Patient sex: M
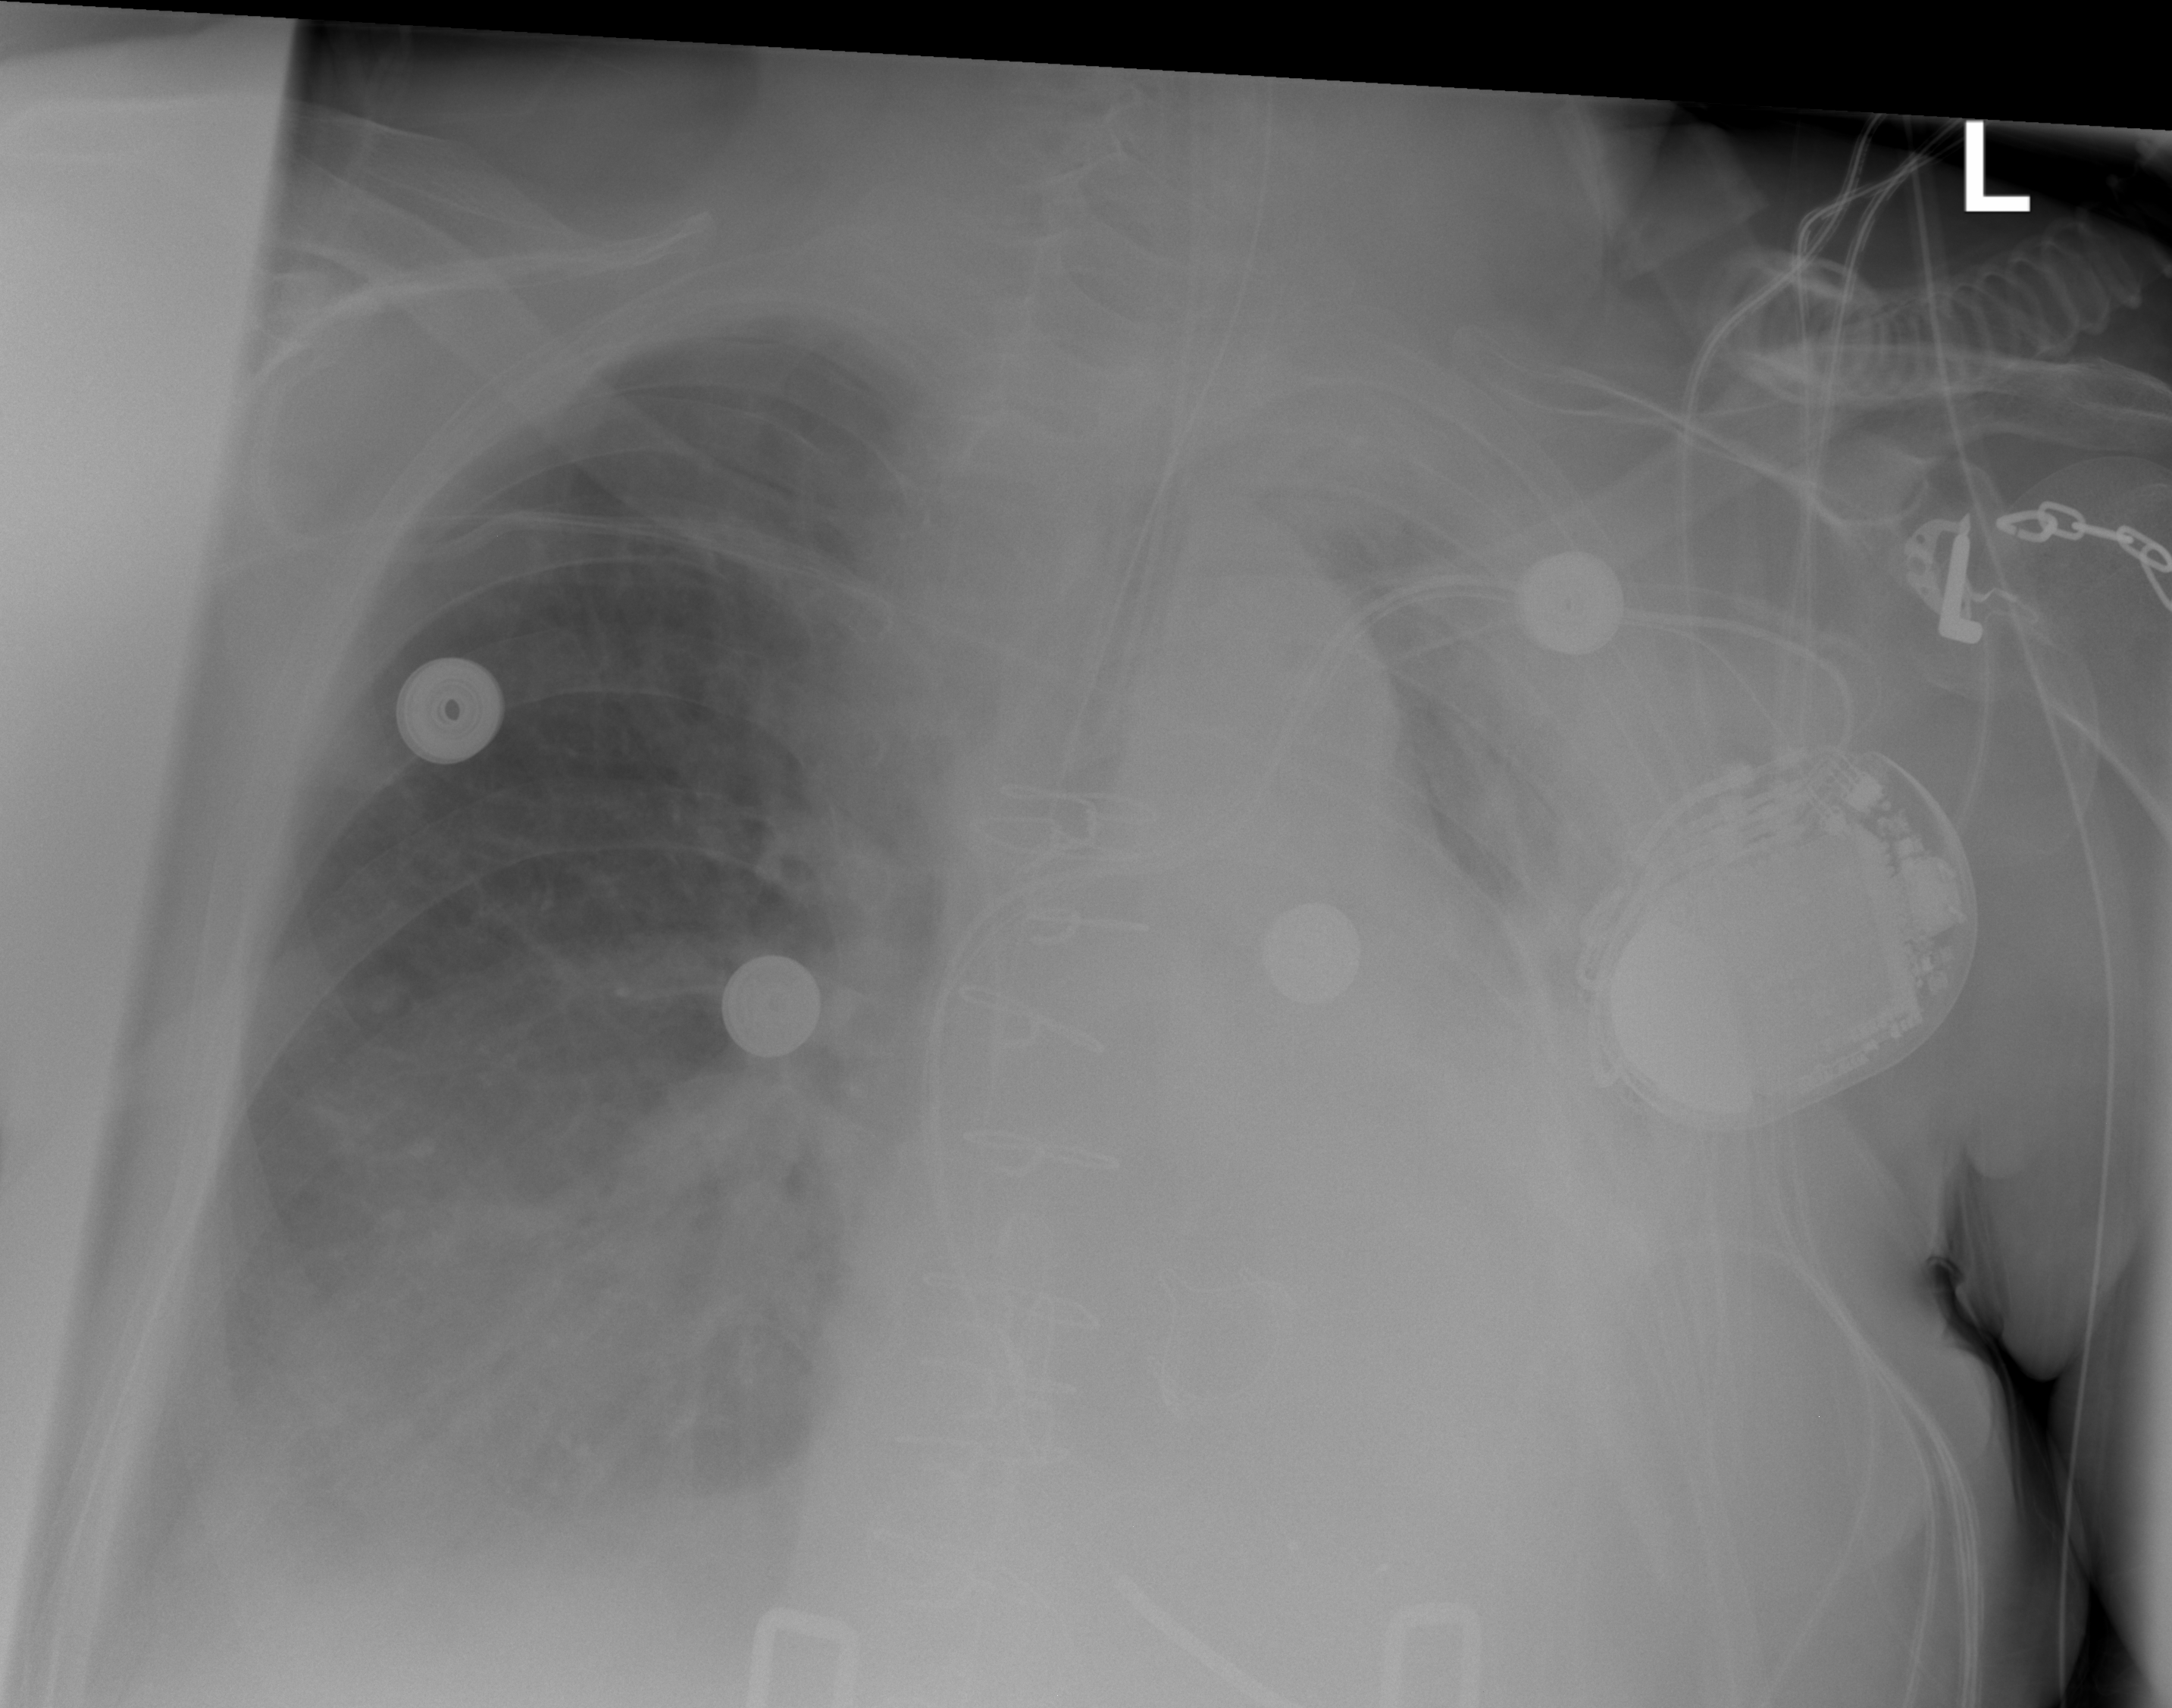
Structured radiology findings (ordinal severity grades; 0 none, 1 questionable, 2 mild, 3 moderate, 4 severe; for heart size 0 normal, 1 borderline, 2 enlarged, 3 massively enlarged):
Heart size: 2
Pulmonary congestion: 1
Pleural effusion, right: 2
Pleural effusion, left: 3
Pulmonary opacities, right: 2
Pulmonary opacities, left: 0
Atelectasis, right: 2
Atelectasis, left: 3